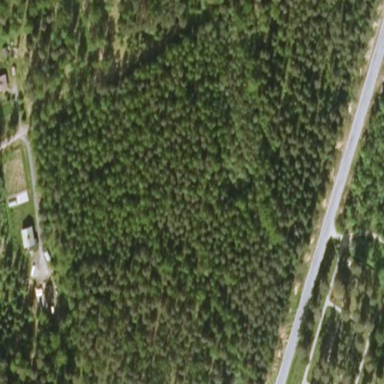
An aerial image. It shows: Forest with needle-leaved trees.